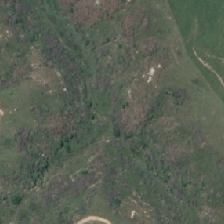
Land cover: manuka_kanuka